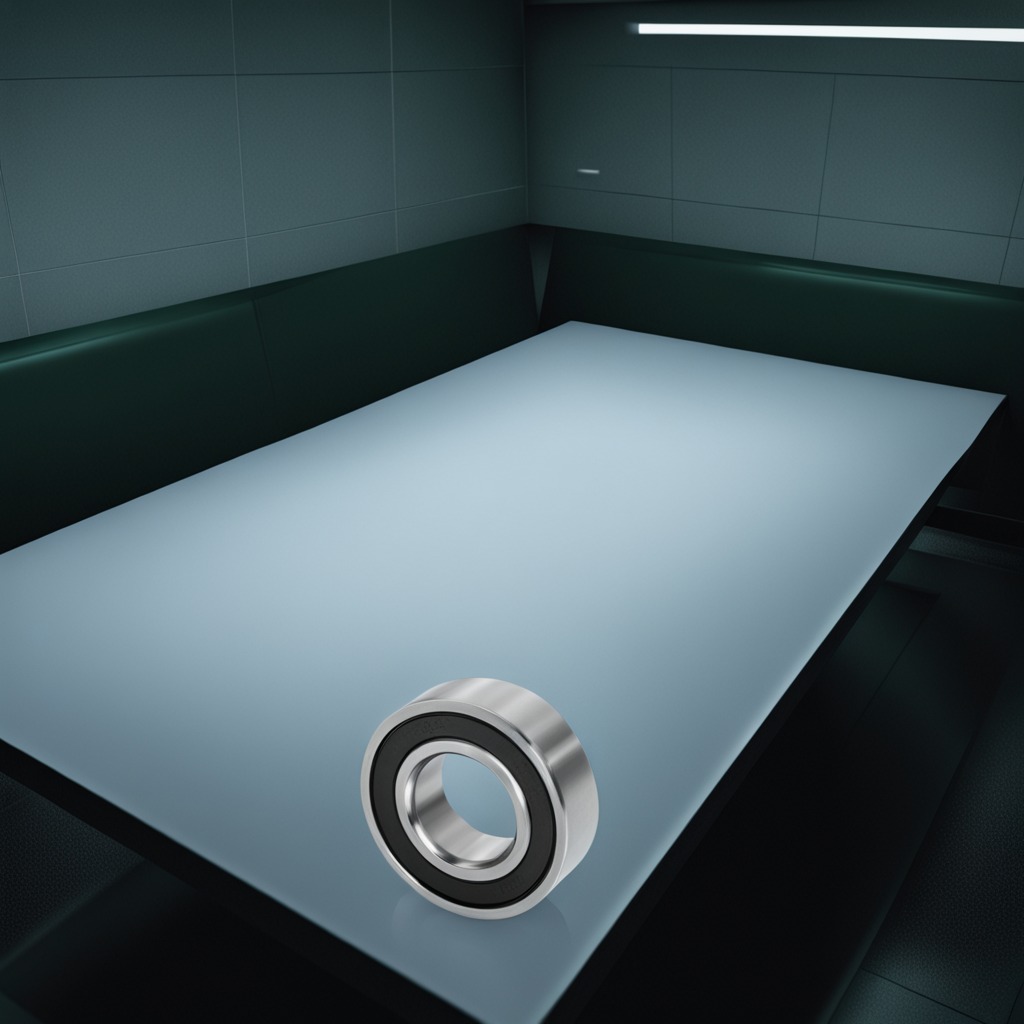
A metal ball bearing is lying on the clean empty table in a railway signal maintenance room.